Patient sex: M
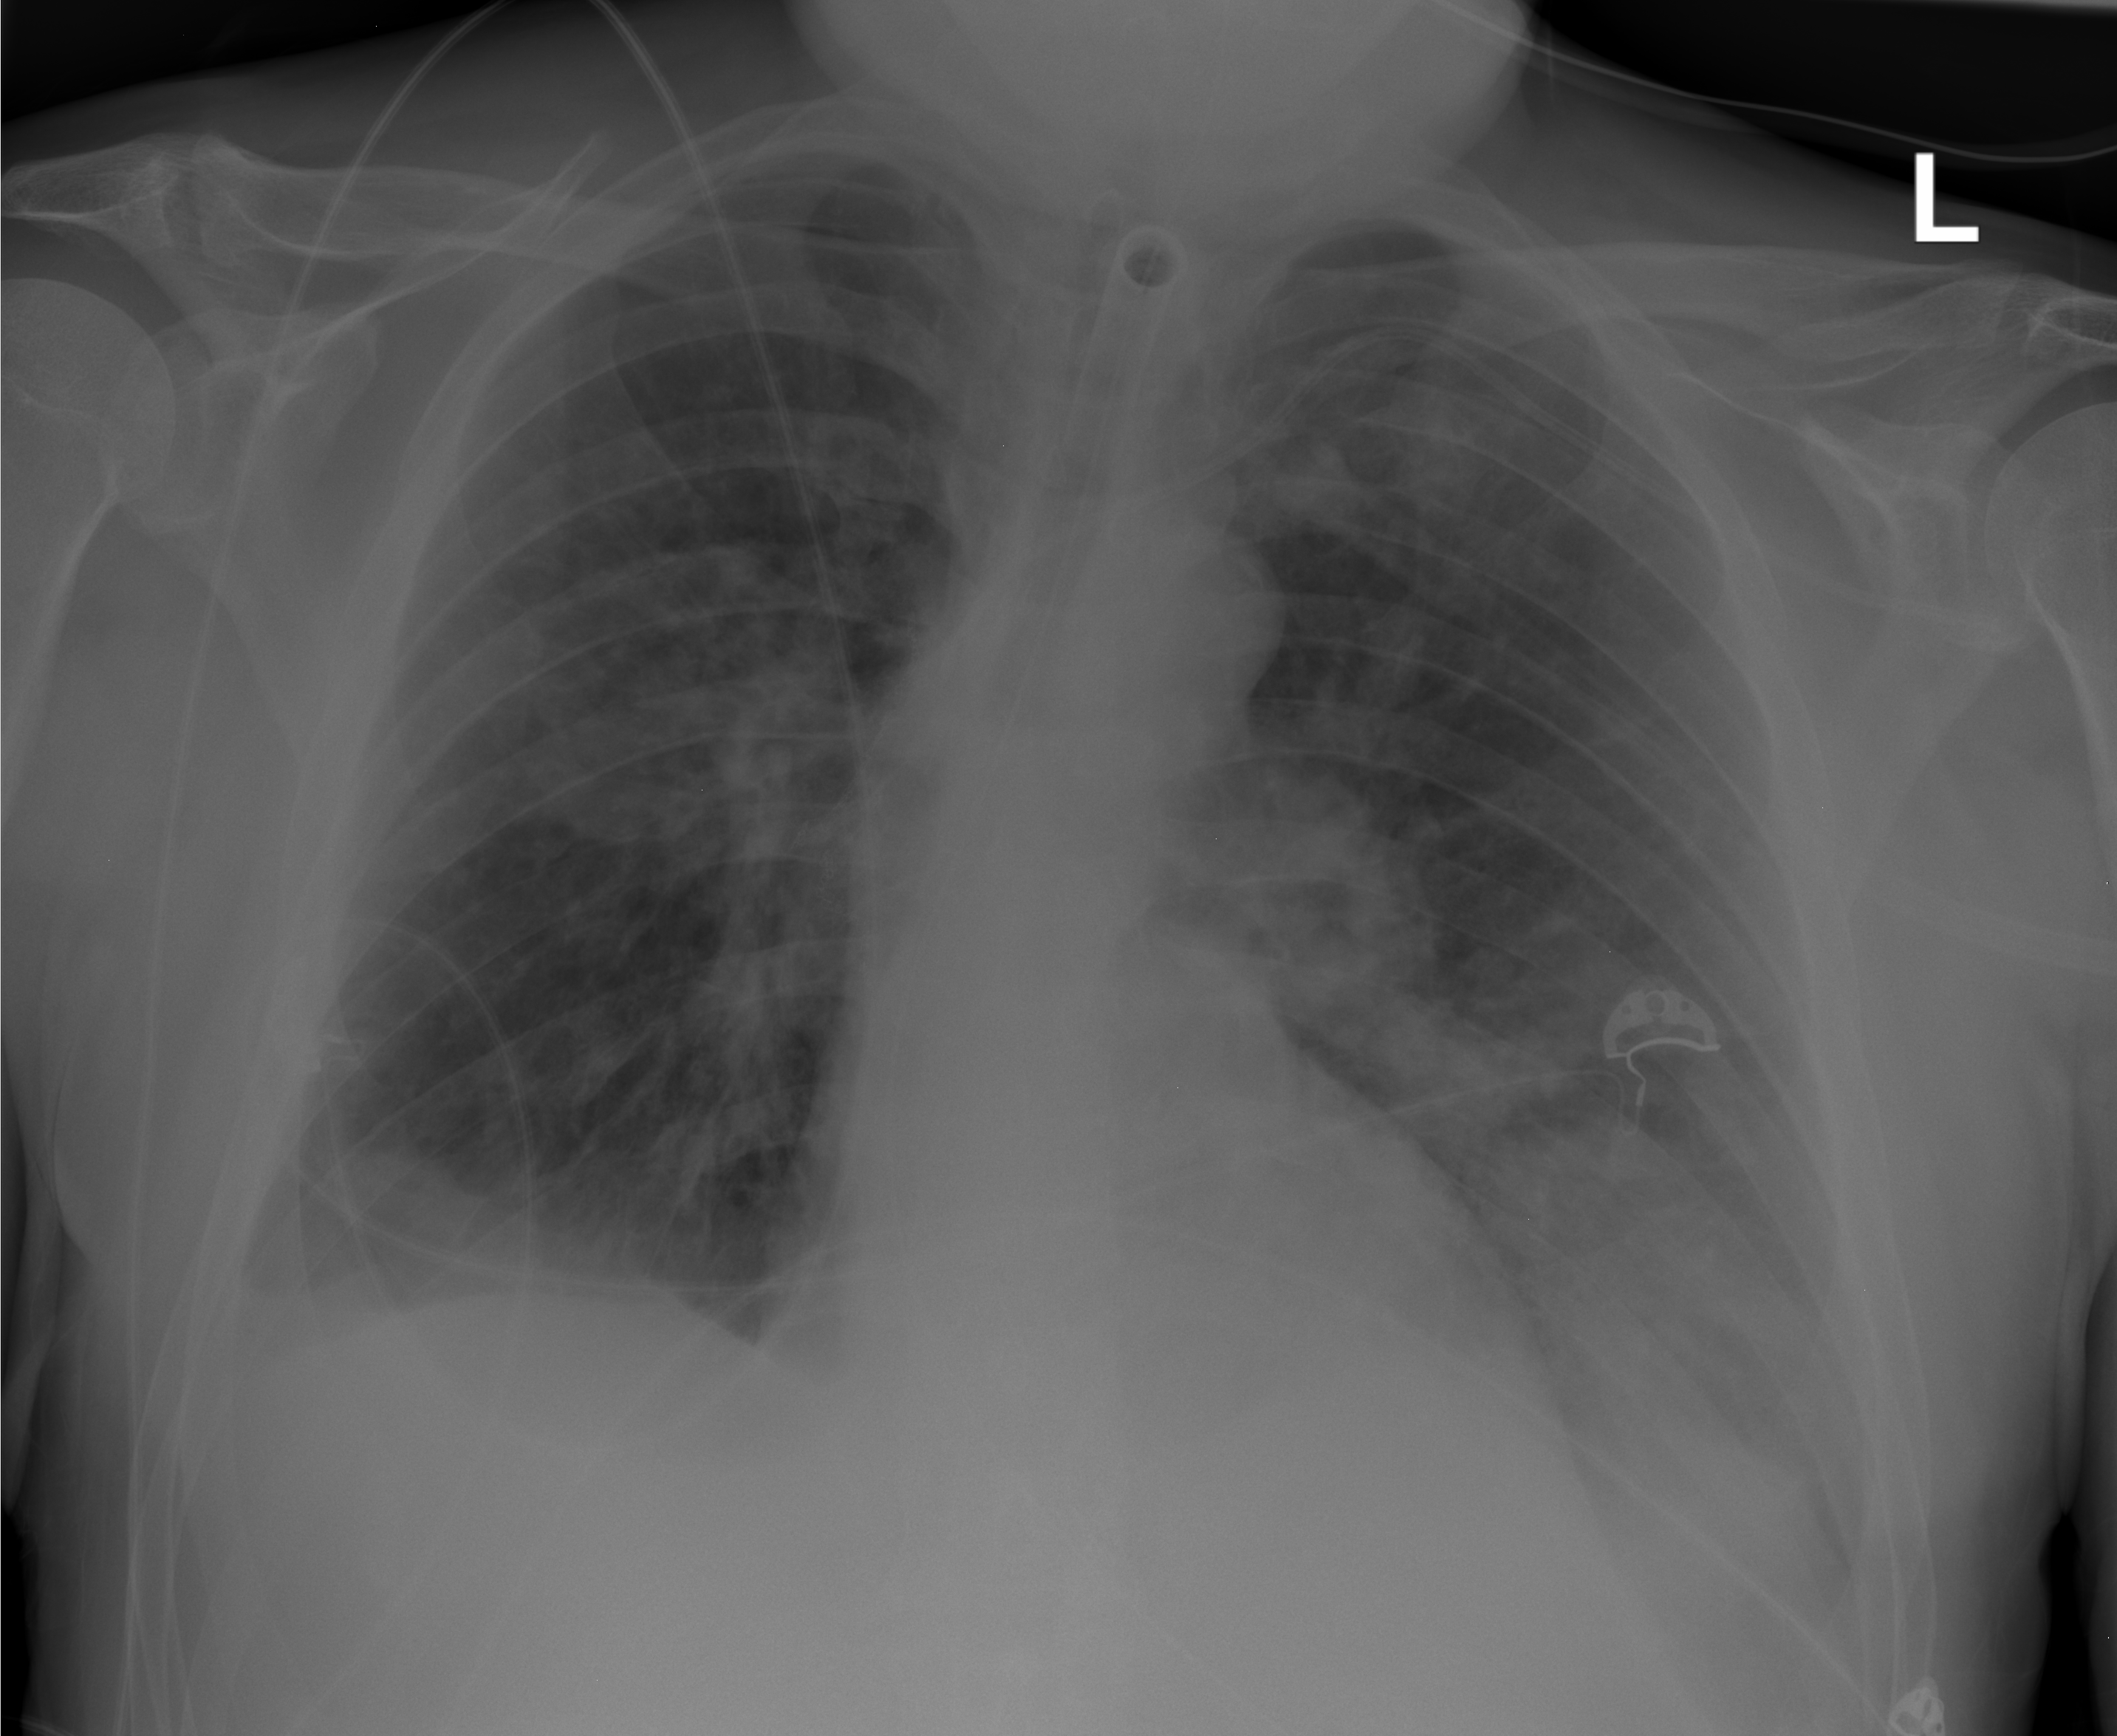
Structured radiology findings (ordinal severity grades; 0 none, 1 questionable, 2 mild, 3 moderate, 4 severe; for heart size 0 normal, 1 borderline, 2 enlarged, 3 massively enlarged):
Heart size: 0
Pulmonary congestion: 0
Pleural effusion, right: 2
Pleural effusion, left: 2
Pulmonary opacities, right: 2
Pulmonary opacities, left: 2
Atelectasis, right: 0
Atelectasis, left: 2